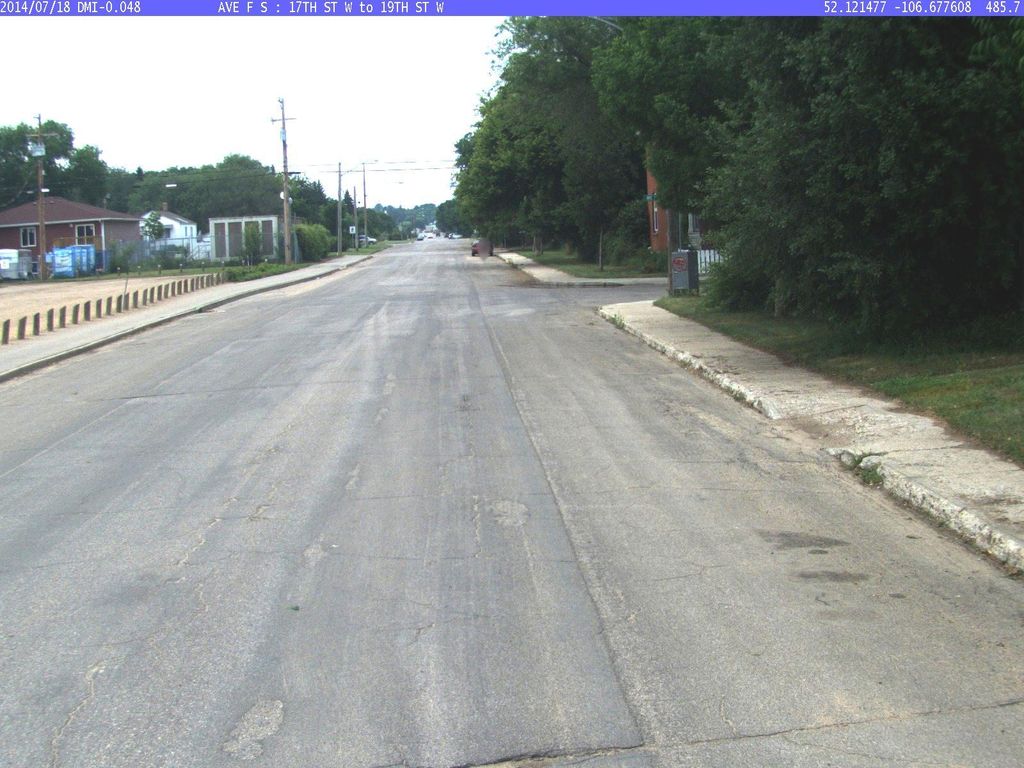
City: saskatoon